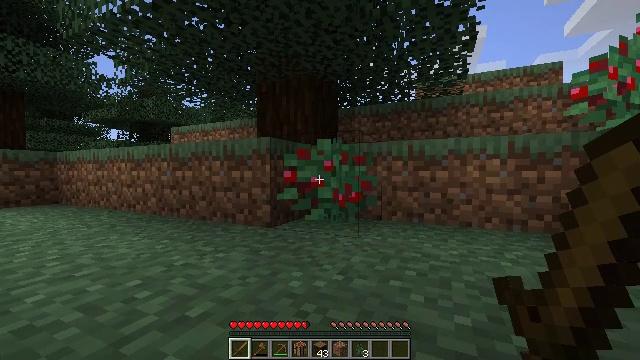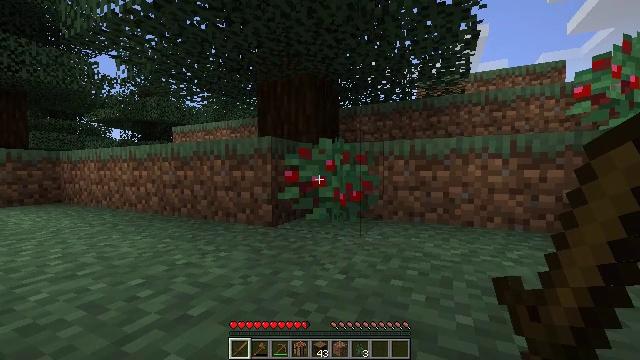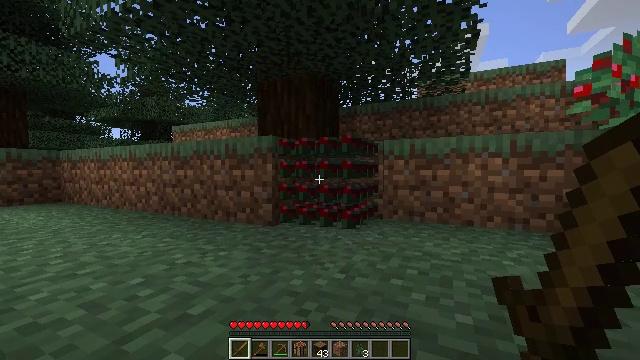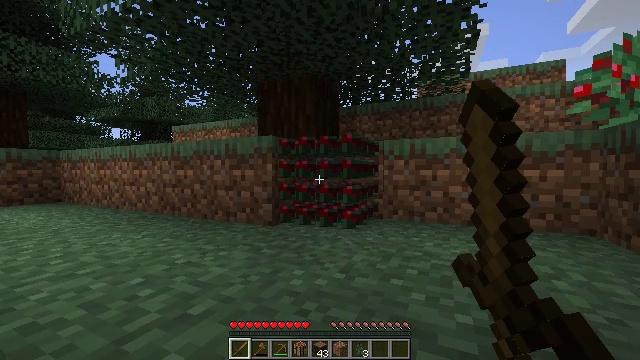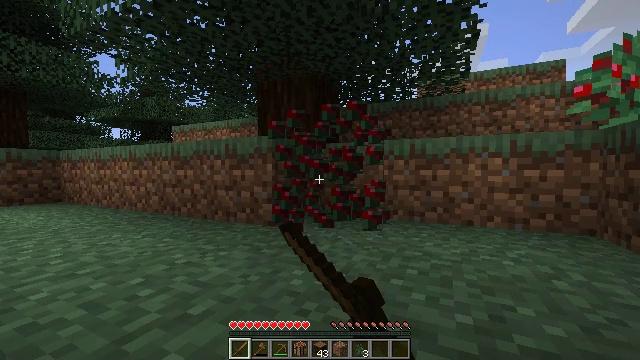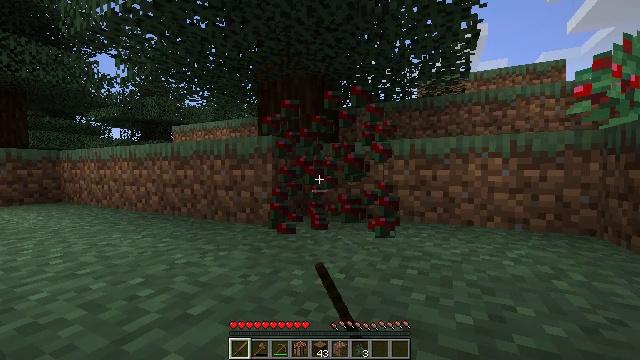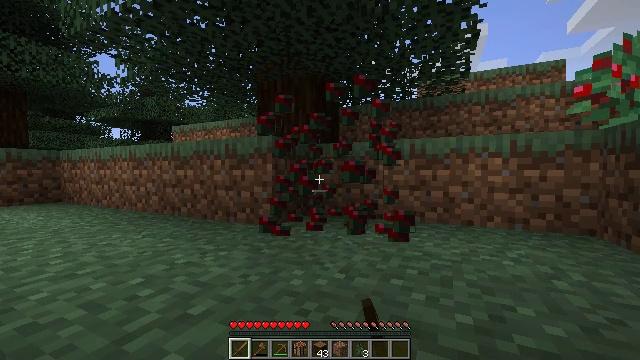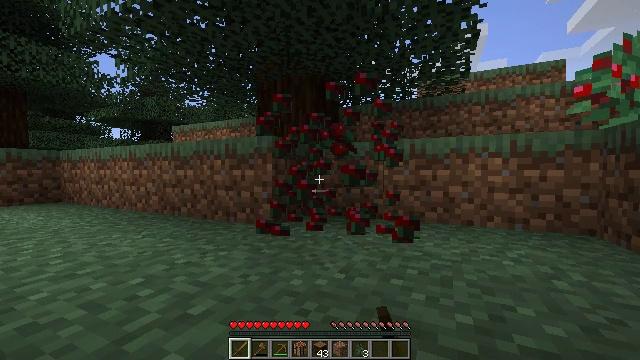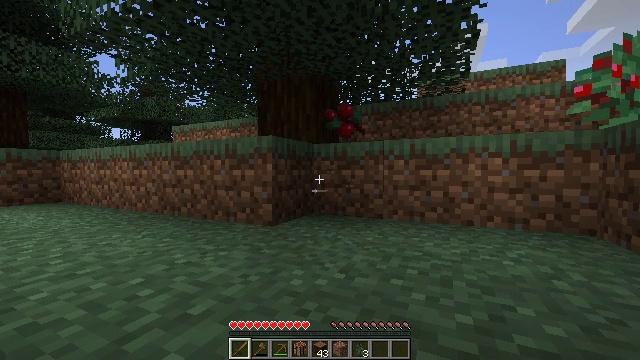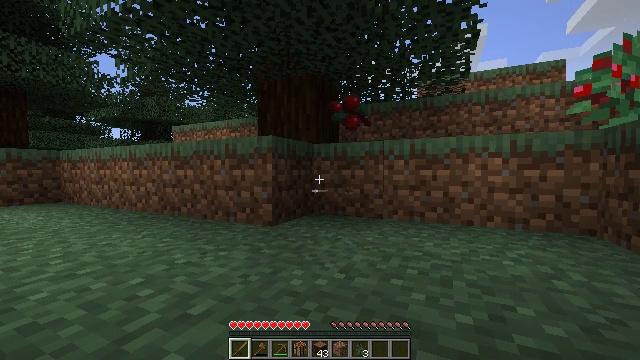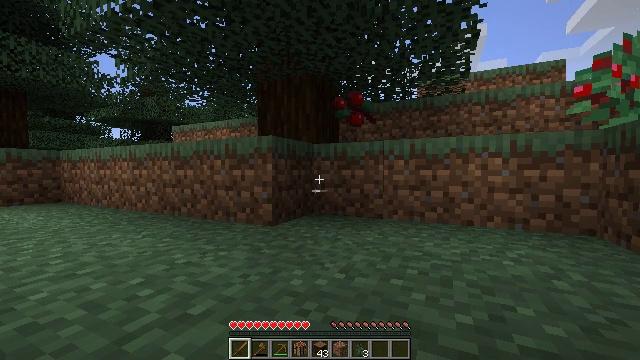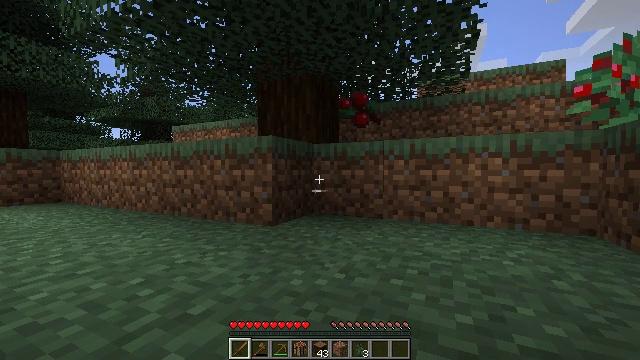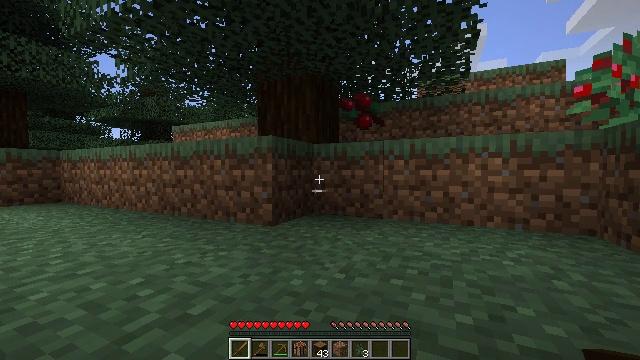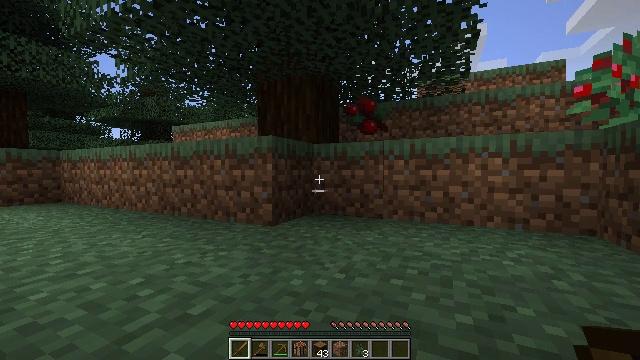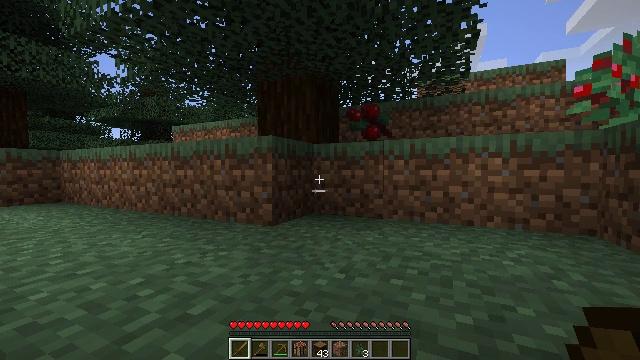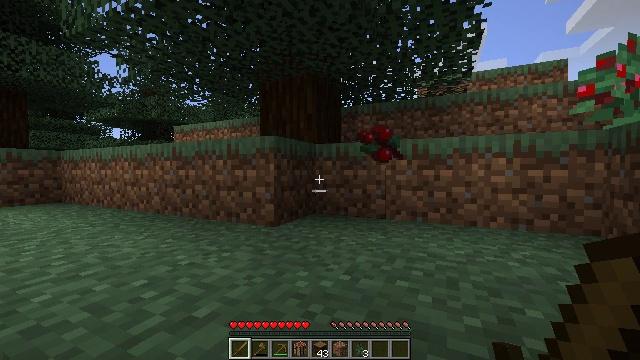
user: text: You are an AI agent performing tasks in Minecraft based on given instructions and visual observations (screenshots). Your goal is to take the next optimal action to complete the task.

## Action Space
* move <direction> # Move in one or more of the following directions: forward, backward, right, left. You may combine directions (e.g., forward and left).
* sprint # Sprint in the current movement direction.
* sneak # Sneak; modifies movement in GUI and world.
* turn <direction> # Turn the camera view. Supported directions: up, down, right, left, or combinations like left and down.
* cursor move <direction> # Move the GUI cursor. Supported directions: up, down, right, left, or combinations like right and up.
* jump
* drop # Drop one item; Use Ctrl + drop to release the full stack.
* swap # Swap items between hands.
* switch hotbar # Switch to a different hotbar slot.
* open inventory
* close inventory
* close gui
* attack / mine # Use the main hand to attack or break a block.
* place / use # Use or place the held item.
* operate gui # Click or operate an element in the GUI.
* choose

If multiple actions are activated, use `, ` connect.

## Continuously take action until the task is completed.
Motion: motion action
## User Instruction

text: Clear the sweet berry bush to collect the sweet berries.
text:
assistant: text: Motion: no_op
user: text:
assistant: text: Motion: attack / mine
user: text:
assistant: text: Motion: attack / mine
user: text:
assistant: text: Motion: attack / mine
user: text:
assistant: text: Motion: no_op
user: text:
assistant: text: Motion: no_op
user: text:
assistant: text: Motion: no_op
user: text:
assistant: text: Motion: no_op
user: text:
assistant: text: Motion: no_op
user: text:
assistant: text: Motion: no_op
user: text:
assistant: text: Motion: no_op
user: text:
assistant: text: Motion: no_op
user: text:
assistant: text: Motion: no_op
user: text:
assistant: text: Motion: no_op
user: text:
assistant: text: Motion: move forward
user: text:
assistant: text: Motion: move forward
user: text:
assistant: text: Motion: move forward
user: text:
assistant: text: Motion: move forward
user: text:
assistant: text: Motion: move forward
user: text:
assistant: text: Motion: no_op
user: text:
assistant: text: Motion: no_op
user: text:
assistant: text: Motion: no_op
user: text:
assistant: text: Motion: no_op
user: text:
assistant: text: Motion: no_op
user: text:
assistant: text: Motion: no_op
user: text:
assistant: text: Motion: turn down
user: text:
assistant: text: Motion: no_op
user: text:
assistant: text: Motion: no_op
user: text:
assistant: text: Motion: no_op
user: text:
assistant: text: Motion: turn right